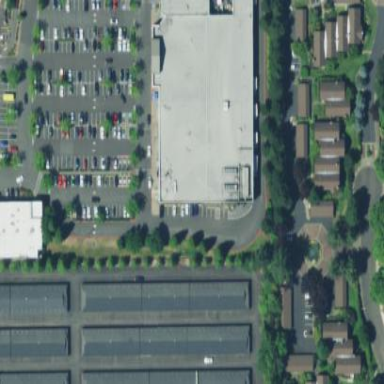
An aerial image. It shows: Building that houses supermarket.